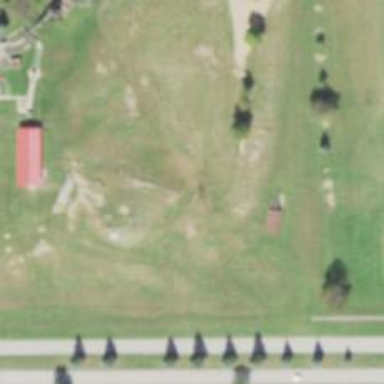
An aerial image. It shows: Memorial site with historic significance.